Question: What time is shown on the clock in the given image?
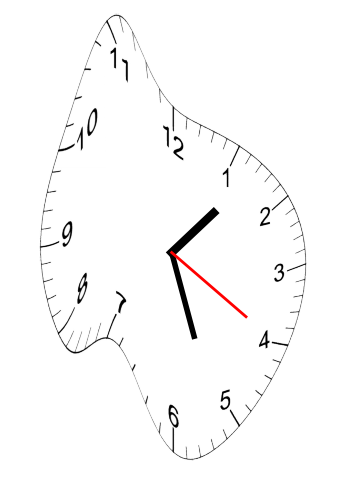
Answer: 01:26:20